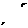
Label: hexagon